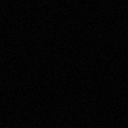
Screen state: off